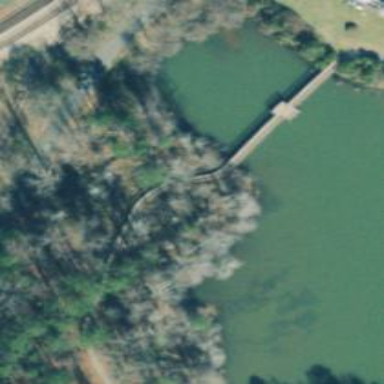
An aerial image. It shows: Footway bridge.